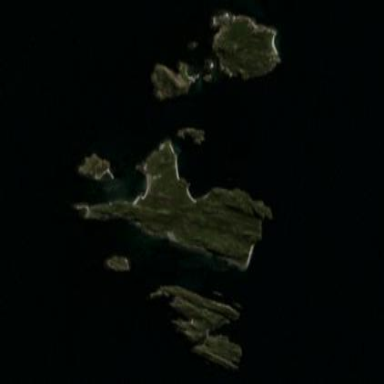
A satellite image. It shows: Island with natural coastline.